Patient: sex F, age 54
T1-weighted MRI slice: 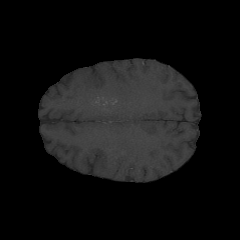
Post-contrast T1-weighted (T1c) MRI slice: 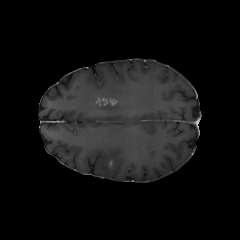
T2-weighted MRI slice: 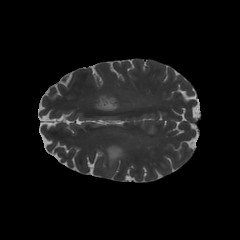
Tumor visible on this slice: yes
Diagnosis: Glioblastoma, IDH-wildtype
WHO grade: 4